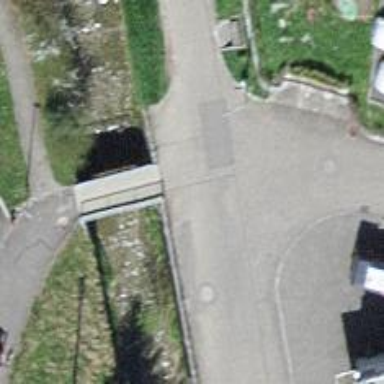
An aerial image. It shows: Concrete path.